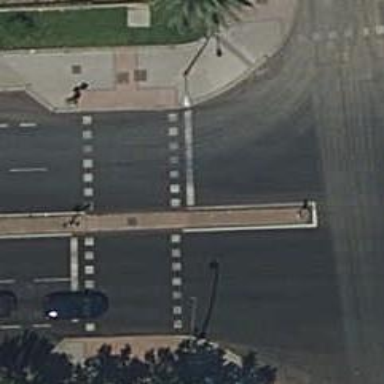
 there are traffic signals and zebra crossing."